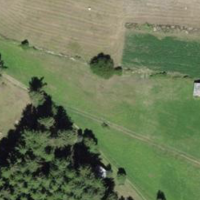
EUNIS habitat code: 26
Species observed at this site:
Pimpinella major
Cirsium arvense